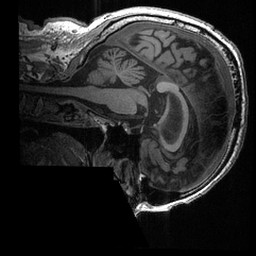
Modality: T1w
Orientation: sagittal
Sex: male
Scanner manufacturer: ge
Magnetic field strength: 3 T
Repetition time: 0.0064 s
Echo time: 0.00281 s